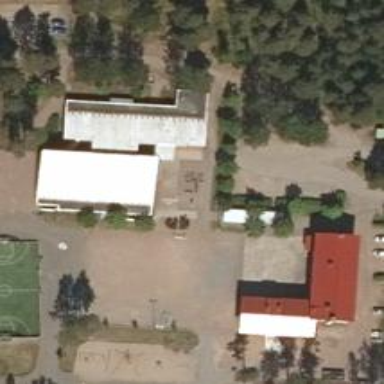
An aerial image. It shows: Public building.